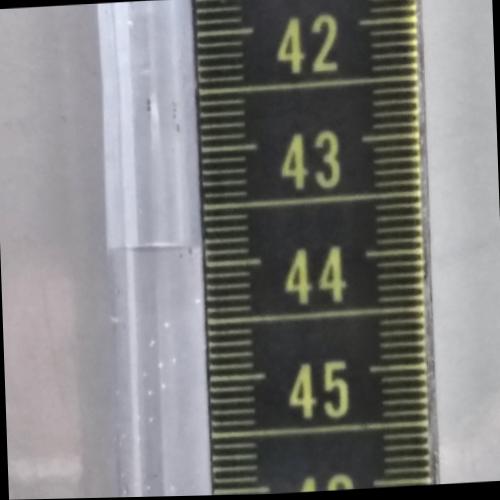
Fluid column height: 43.8 cm